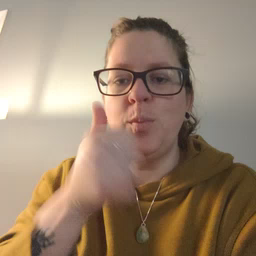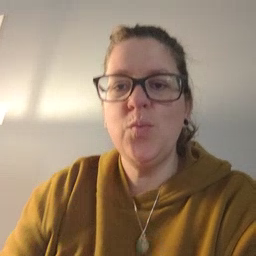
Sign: tomorrow